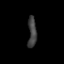
Tissue: skin
Cell type: Epithelial cells
Senescence score: 0.2563
Nuclear area (px): 250
Mean DAPI intensity: 64.82